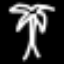
Label: palm tree